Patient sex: M
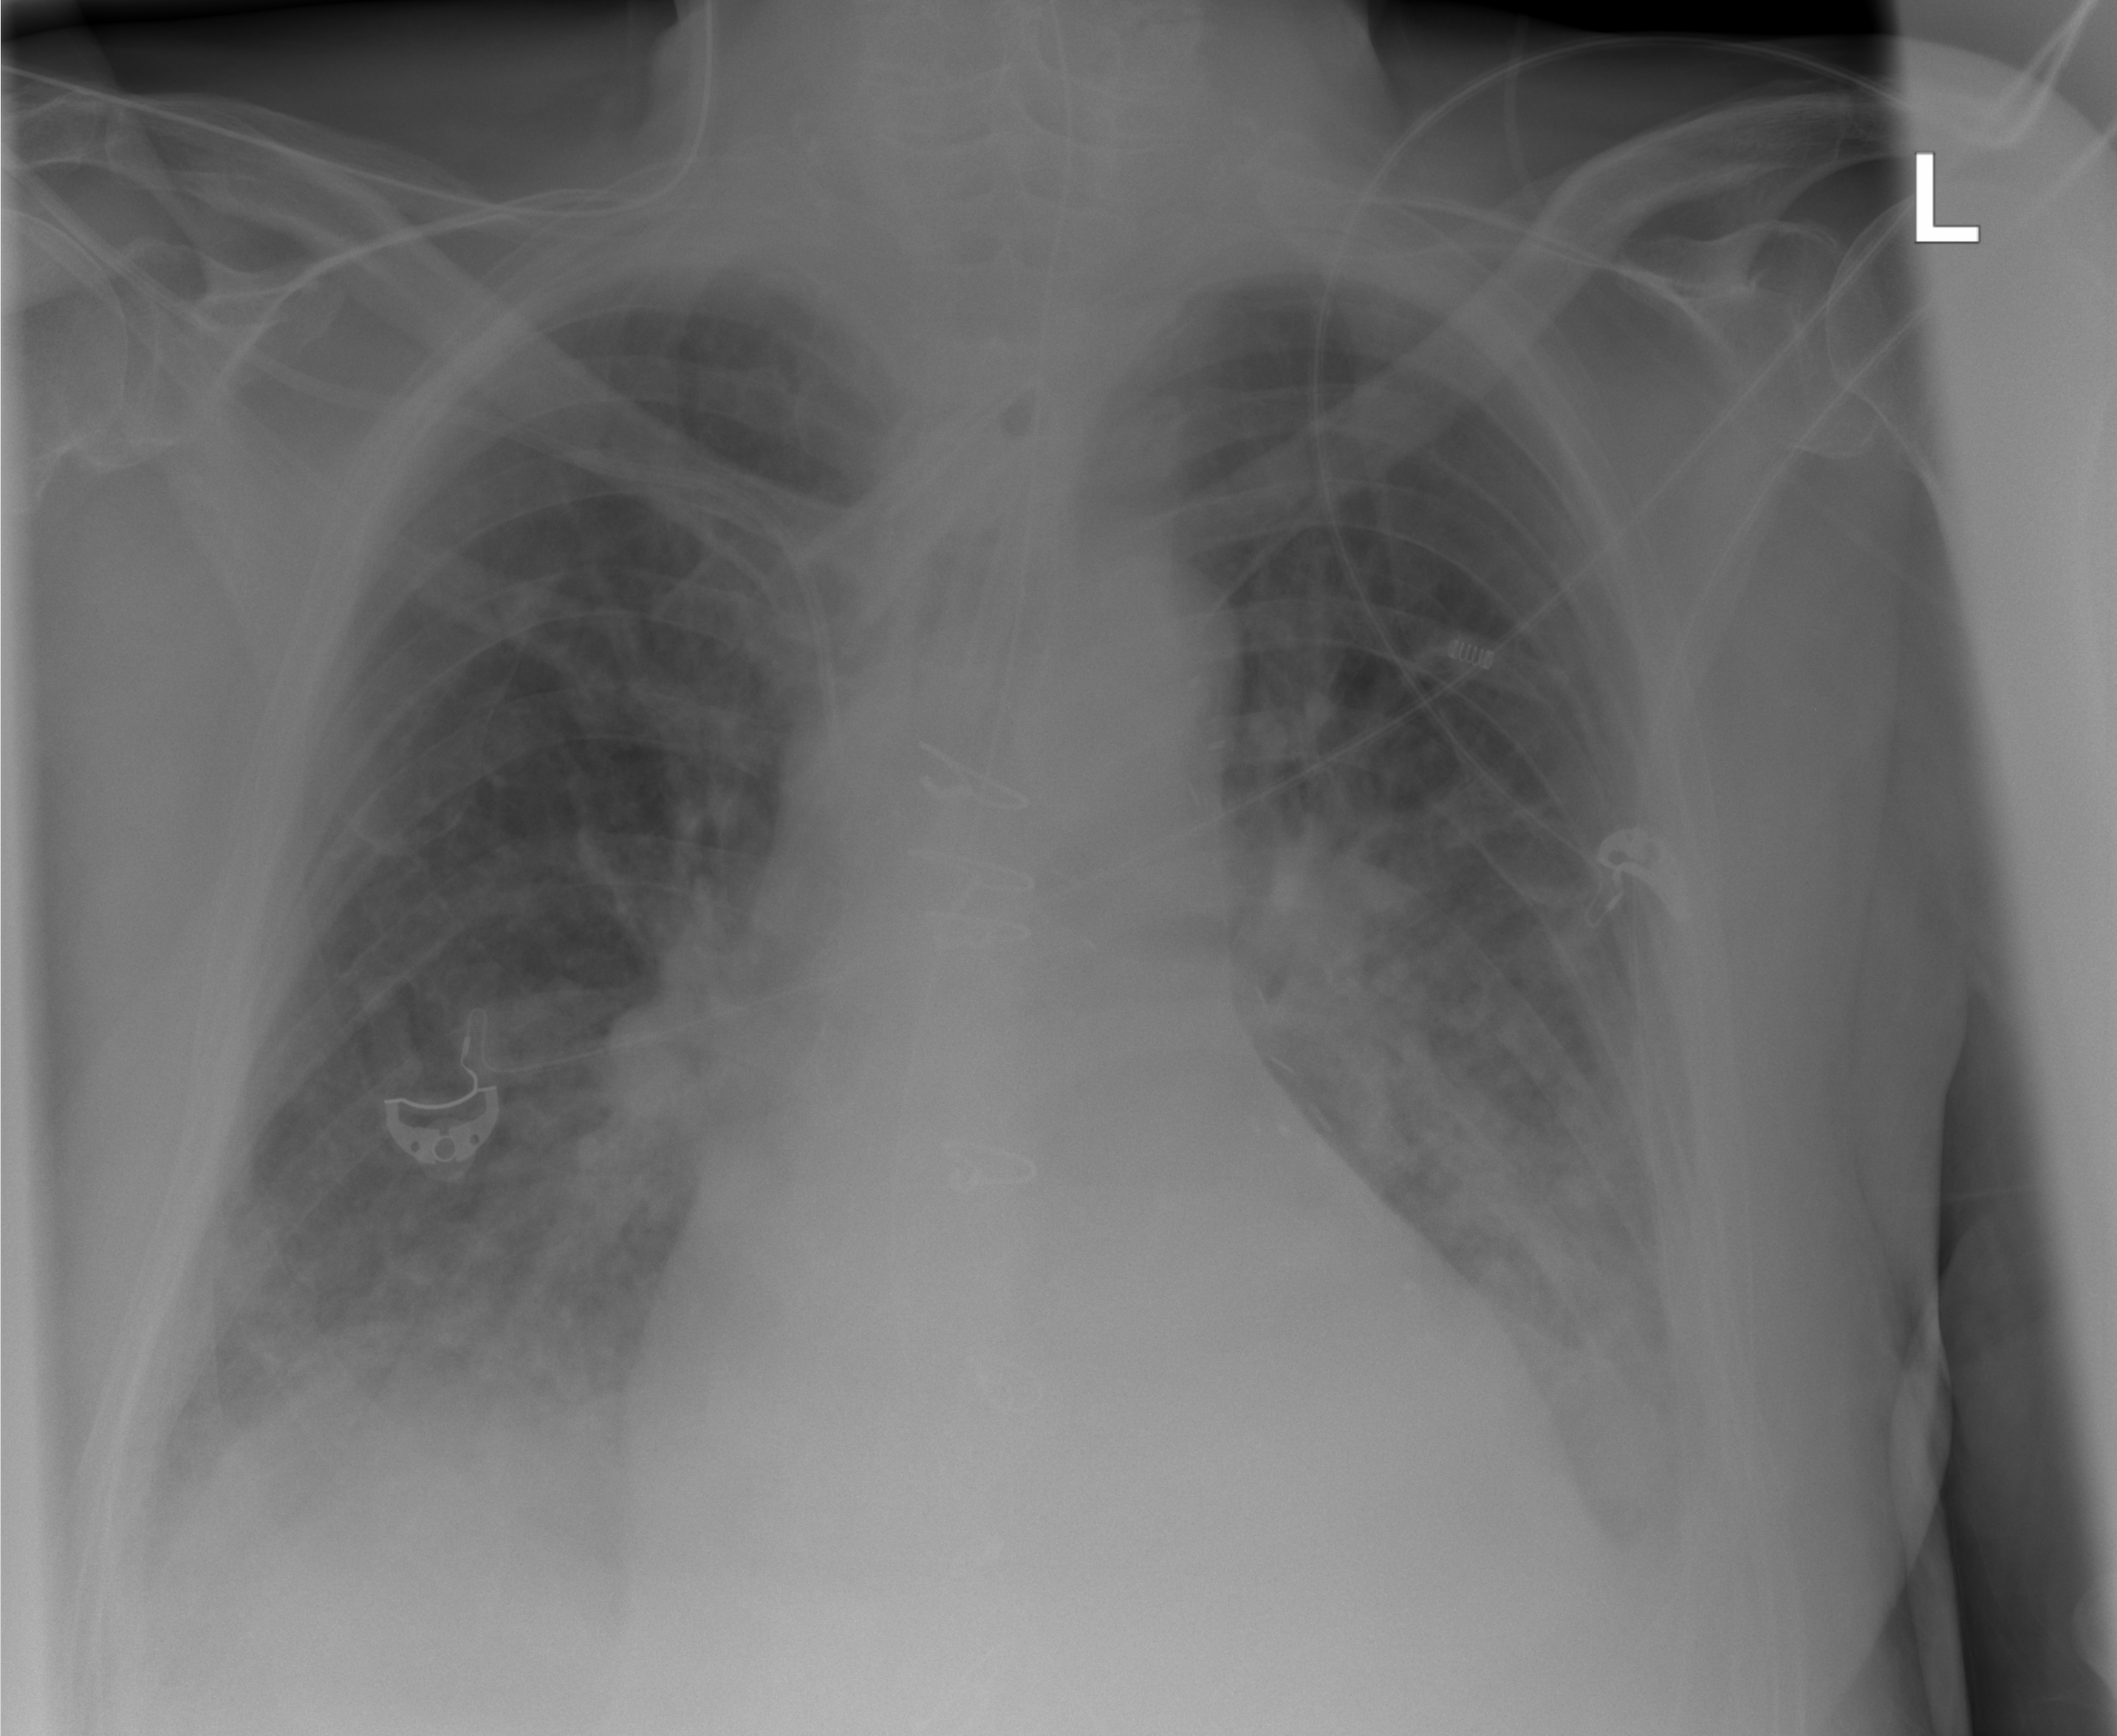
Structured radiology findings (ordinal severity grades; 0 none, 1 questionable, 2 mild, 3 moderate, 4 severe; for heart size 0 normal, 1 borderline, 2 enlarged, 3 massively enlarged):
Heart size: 2
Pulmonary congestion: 2
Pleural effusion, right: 1
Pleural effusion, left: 2
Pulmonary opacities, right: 2
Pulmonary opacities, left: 3
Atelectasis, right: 2
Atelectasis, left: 3